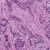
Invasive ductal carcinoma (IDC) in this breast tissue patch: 1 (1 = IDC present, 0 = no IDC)